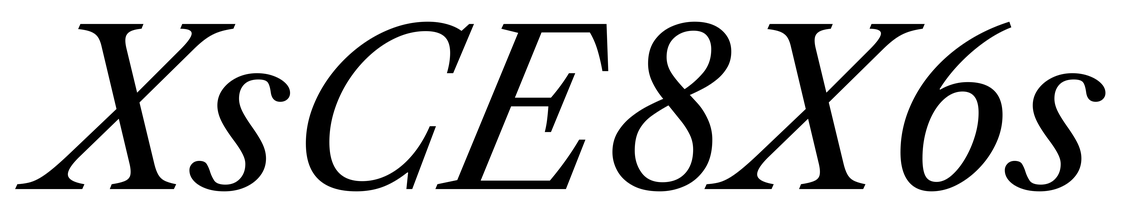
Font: LibreCaslonText-Italic_Italic